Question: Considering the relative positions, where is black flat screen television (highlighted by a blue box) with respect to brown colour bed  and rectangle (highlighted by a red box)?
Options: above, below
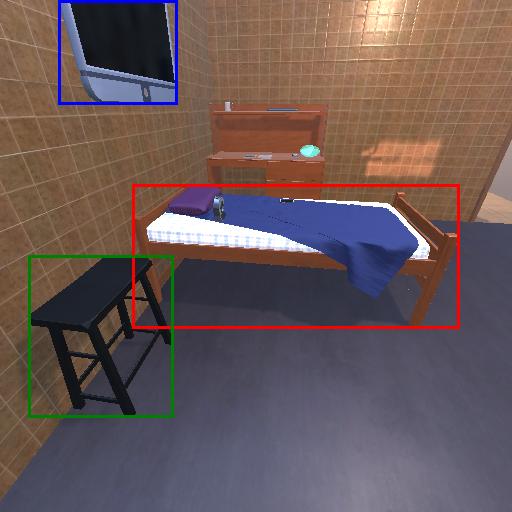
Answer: above